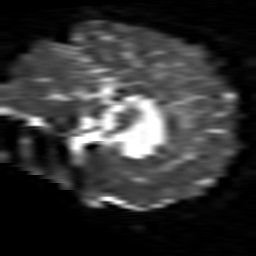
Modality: ADC
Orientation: sagittal
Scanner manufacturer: siemens
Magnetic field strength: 1.5 T
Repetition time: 8.1 s
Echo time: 0.119 s